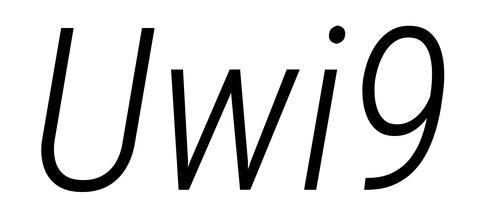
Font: Roboto-Italic_Condensed_Light_Italic